Question: I want to extract the word of the day and its meaning using python, but I suck at web scrapping and I'm struggling a lot with scrapping texts. I wrote a code but it prints nothing and I don't know why.

As you can see in the above image, I want to get the highlighted text.
The code I wrote is :
'''
import requests
from bs4 import BeautifulSoup
html_text = requests.get('https://www.transparent.com/word-of-the-day/today/japanese.html').text
soup = BeautifulSoup(html_text,'html.parser')
content =soup.find_all('div',class_='wotdr-item wotdr-item--translation js-col-item')
for i in content:
for p in i.find_all('p'):
print(p.text)
'''
But this doesn't print anything. Can somebody tell my mistakes ?
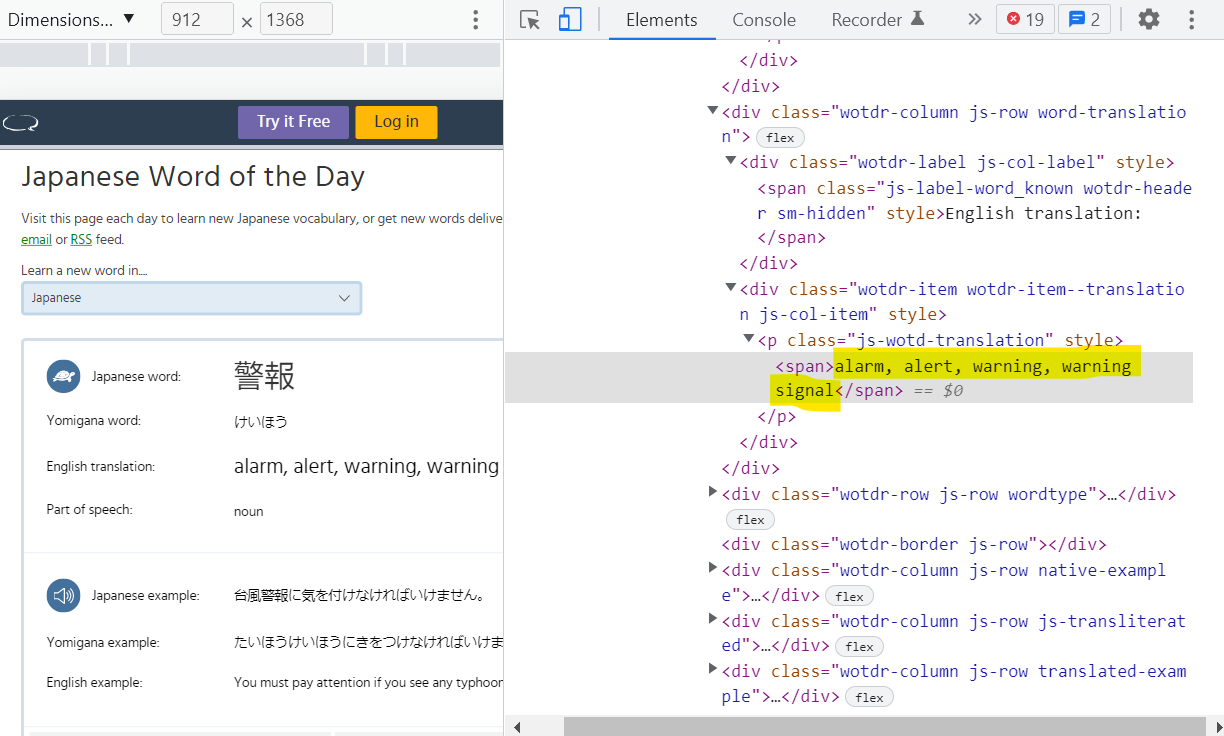
Answer: The information you want to receive is dynamic. It is generated during page loading. Initially, you need to look at the requests that the page creates and find the right one.
'''
import requests
import xml.etree.ElementTree as ET
url = 'https://wotd.transparent.com/rss/ja-widget.xml'
response = requests.get(url)
root = ET.fromstring(response.text)
print('Japanese word:', root.find('words/word').text)
print('English translation:', root.find('words/translation').text)
print('Part of speech:', root.find('words/wordtype').text)
print('Japanese example:', root.find('words/fnphrase').text)
print('English example:', root.find('words/enphrase').text)
'''
OUTPUT:
'''
Japanese word: Jing Bao
English translation: alarm, alert, warning, warning signal
Part of speech: noun
Japanese example: Tai Feng Jing Bao niQi woFu kenakerebaikemasen.
English example: You must pay attention if you see any typhoon warnings.
'''
'''
for wotd in root.findall('words'):
print('Yomigana:',wotd.find('{http://www.transparent.com/word-of-the-day/}transliteratedWord').text)
print('Yomigana example:', wotd.find('{http://www.transparent.com/word-of-the-day/}transliteratedSentence').text)
'''
OR:
'''
print('Yomigana:', root.find('words/{http://www.transparent.com/word-of-the-day/}transliteratedWord').text)
print('Yomigana example:', root.find('words/{http://www.transparent.com/word-of-the-day/}transliteratedSentence').text)
'''
OUTPUT:
'''
Yomigana: keihou
Yomigana example: taihoukeihounikiwotsukenakerebaikemasen.
'''